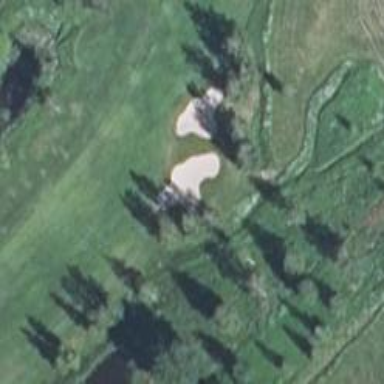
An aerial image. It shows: View of golf hole.